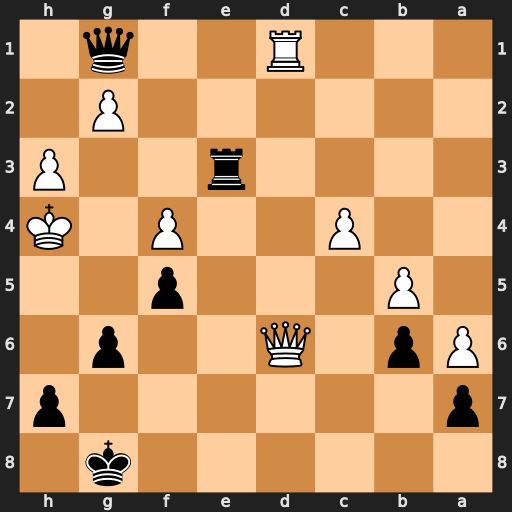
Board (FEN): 6k1/p6p/Pp1Q2p1/1P3p2/2P2P1K/4r2P/6P1/3R2q1
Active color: b
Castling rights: -
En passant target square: -
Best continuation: Qf2+ Kg5 Qg3+ Kh6 Qh4#